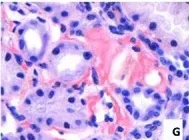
G: Positive Congo red stain in interstitial amyloid (original magnification x 200).
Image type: pathology (congo_red)